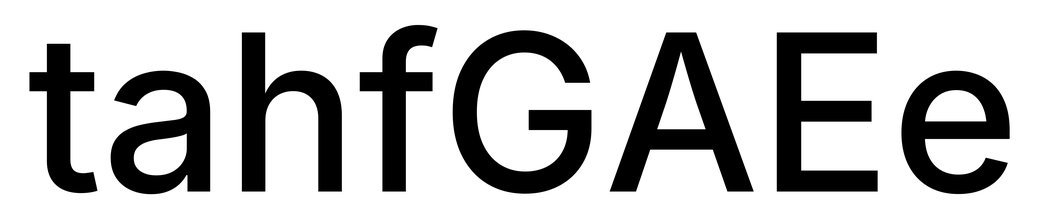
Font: Inter_Medium